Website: ulta-beauty
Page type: account-selection
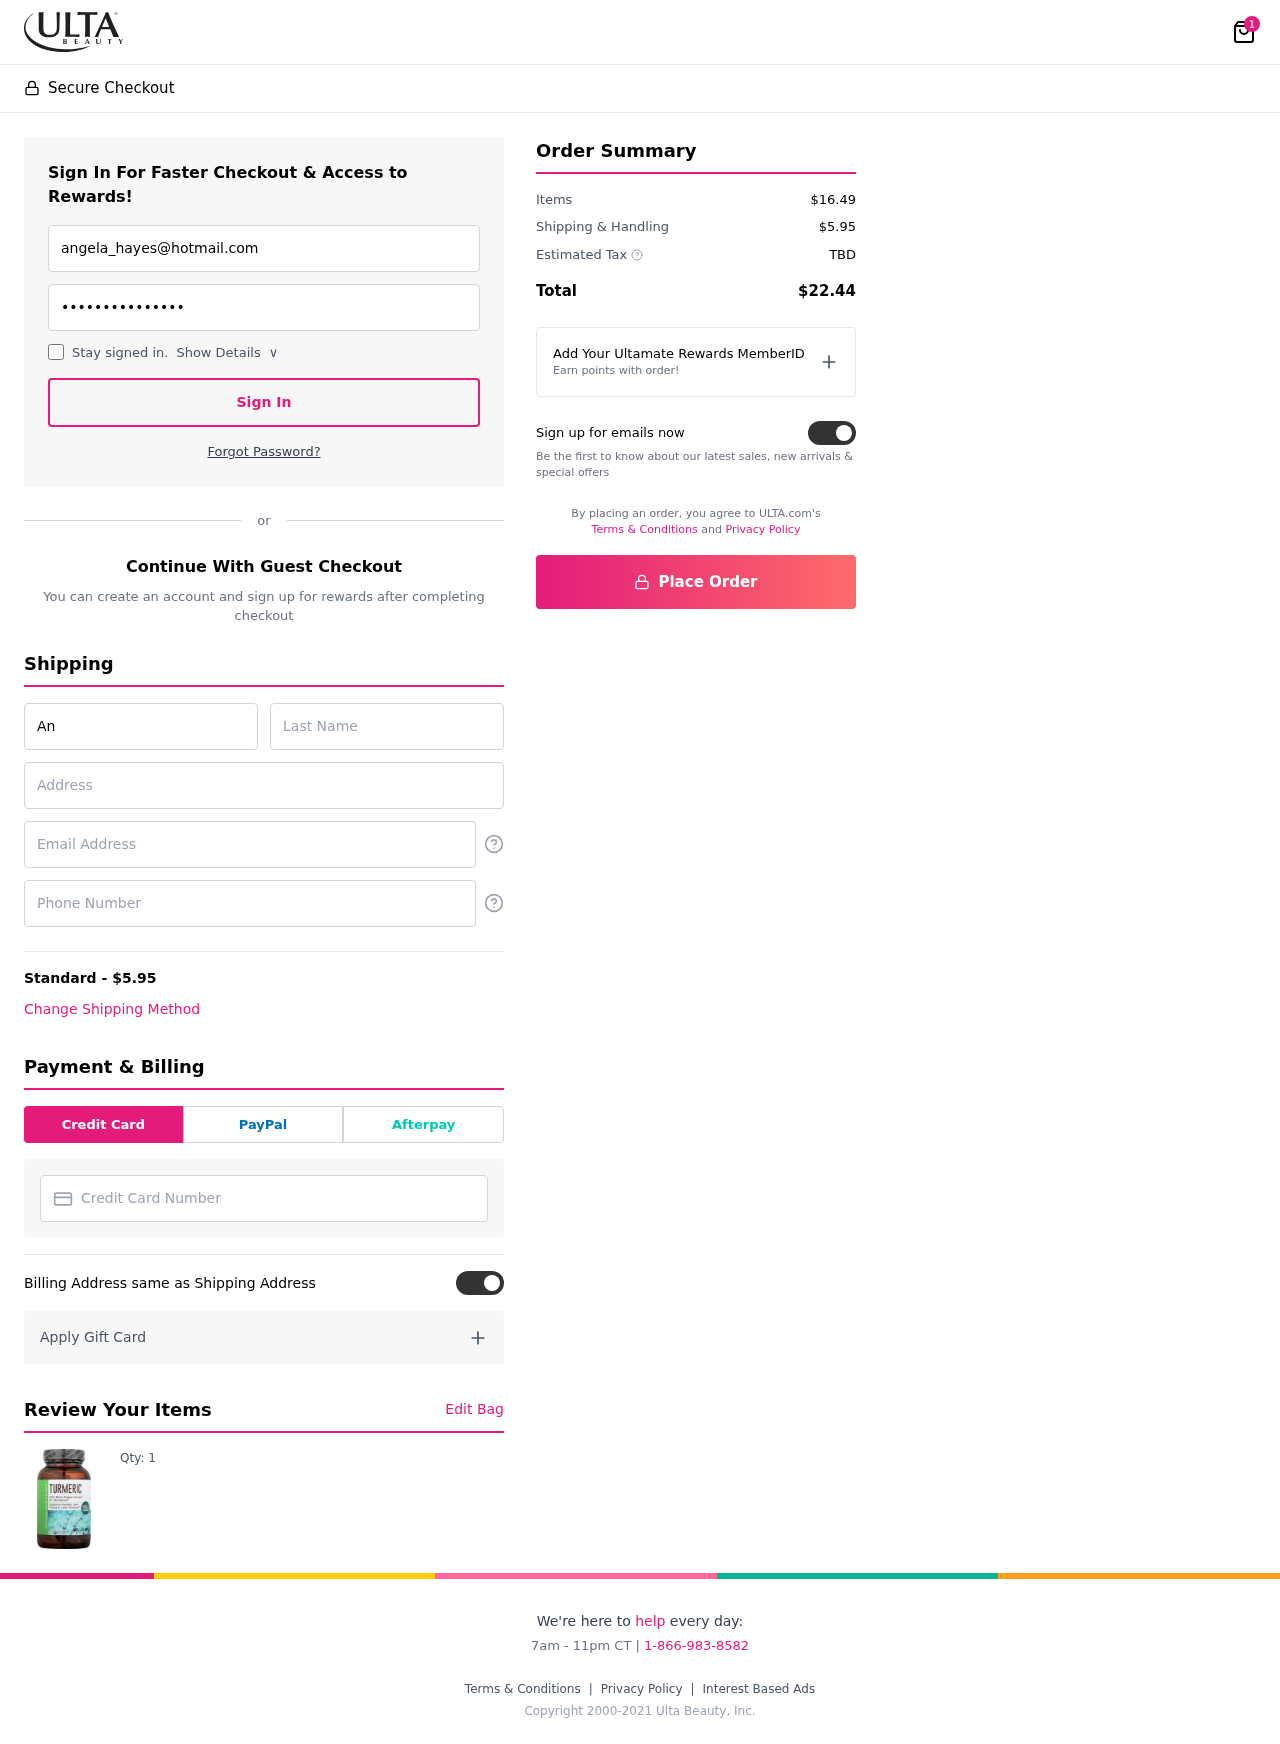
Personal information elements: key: PII_CARD_NUMBER
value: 3745 2786 1095 479
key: PII_EMAIL
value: angela_hayes@hotmail.com
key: PII_EMAIL2
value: angela_hayes@hotmail.com
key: PII_FIRSTNAME
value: Angela
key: PII_LASTNAME
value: Hayes
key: PII_PHONE
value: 4458402894
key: PII_STREET
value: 93804 Smith Forks
Product elements: key: PRODUCT1_QUANTITY
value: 1
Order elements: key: ORDER_NUM_ITEMS
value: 1
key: ORDER_SHIPPING_COST
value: $5.95
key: ORDER_SUBTOTAL
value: $16.49
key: ORDER_TAX
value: TBD
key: ORDER_TOTAL
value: $22.44